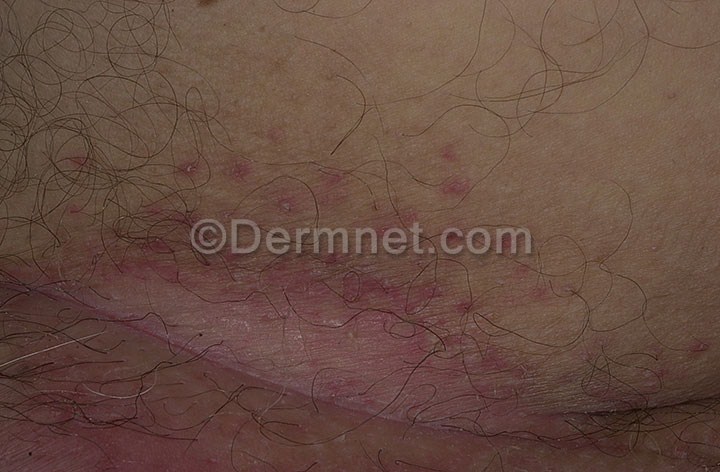
Disease: Tinea Ringworm Candidiasis and other Fungal Infections